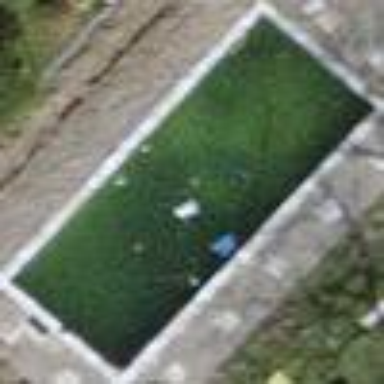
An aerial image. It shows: Swimming pool located in leisure land.